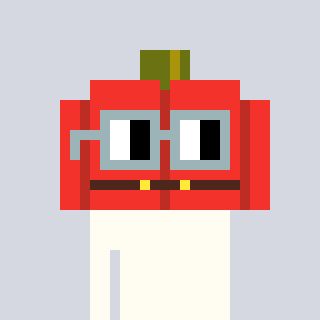
a pixel art character with square dark gray glasses, a pumpkin-shaped head and a darkbrown-colored body on a cool background